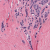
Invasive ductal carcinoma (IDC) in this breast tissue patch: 1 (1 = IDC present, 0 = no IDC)